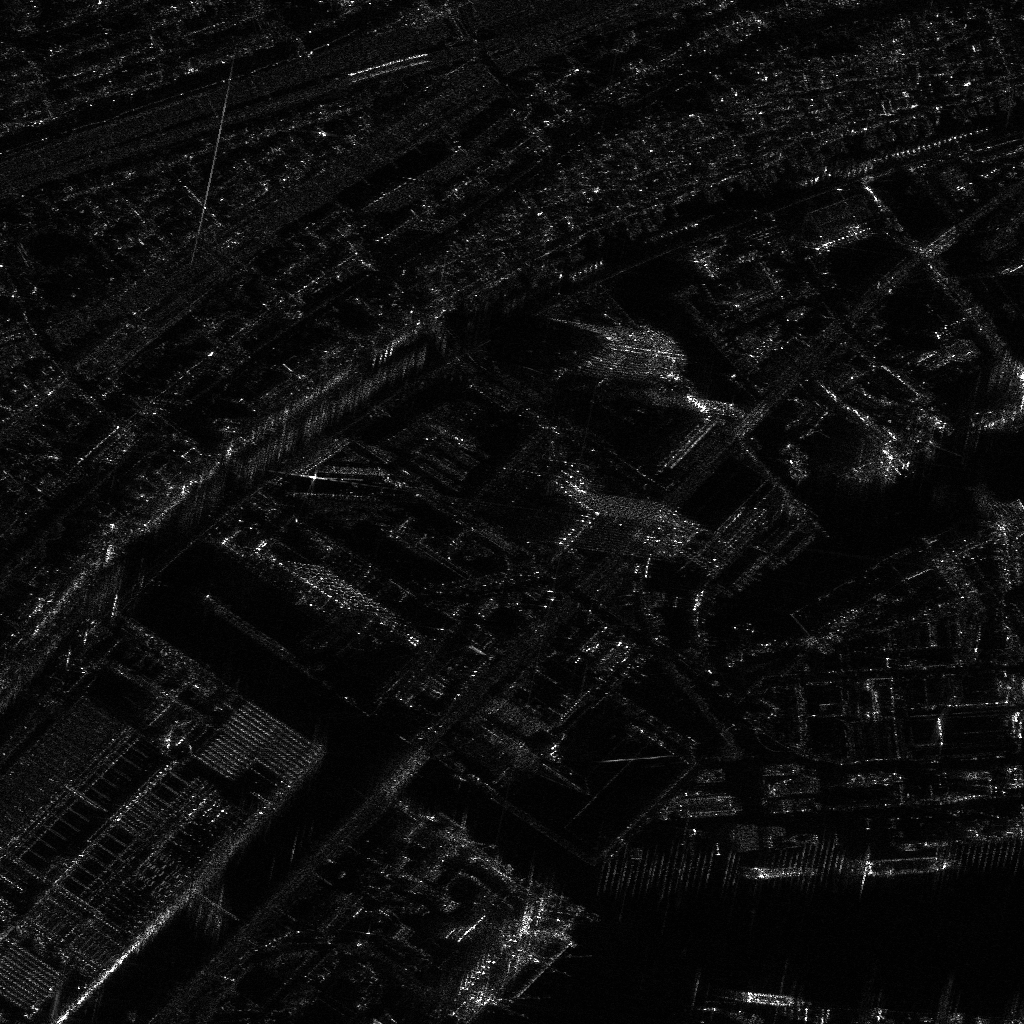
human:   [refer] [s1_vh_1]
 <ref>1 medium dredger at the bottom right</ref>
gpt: <box>[[86, 79, 89, 88, 90]]</box>

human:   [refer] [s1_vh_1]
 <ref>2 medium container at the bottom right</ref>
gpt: <box>[[74, 94, 76, 100, 90], [75, 81, 77, 89, 90]]</box>